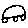
Label: car